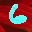
Label: 6